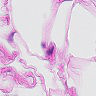
Metastatic tissue present: no